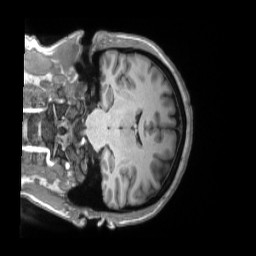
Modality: T1w
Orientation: coronal
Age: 47
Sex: female
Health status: ill
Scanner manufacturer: siemens
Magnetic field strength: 3 T
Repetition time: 2.2 s
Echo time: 0.00157 s